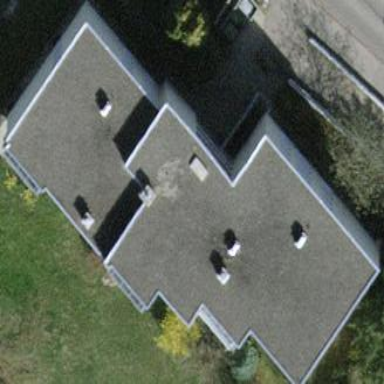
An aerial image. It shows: Flat-roofed building.